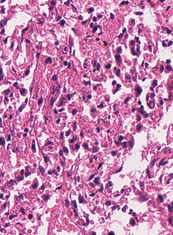
Tumor epithelial tissue: no
Tumor-associated stroma tissue: no
Normal tissue: yes